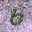
Label: 6